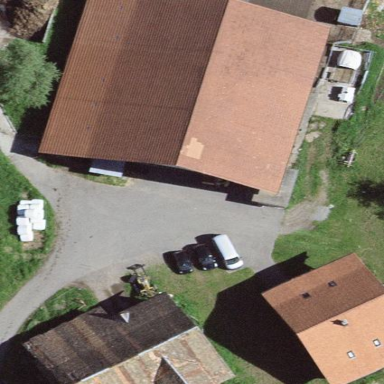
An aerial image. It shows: Farm with farmyard.